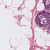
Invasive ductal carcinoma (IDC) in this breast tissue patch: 0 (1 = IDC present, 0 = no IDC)